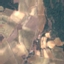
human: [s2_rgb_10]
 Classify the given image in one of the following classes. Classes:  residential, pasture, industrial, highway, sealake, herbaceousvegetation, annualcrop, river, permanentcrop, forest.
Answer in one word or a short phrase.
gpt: PermanentCrop